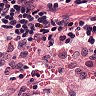
Metastatic tissue present: no